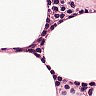
Metastatic tissue present: no